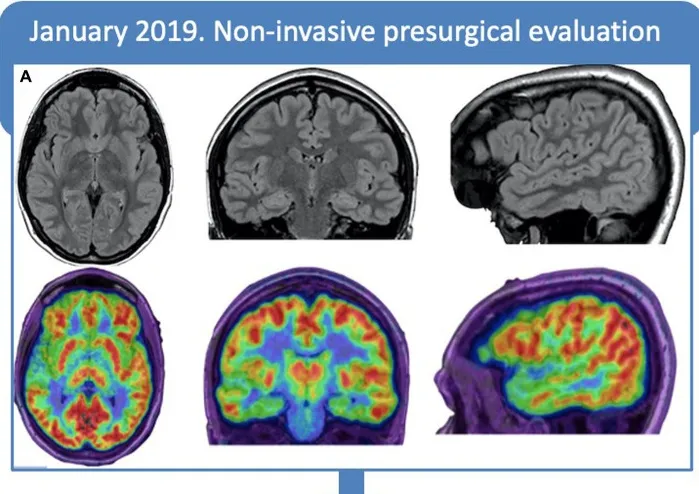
Timeline and neuroimaging. (A) Preoperative brain-MRI FLAIR slices, displaying no alterations and PET showing an hypometabolism of the right temporal lobe, more marked in the superior temporal gyrus and temporal pole.
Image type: radiology (spect)